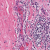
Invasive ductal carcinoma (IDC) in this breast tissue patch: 0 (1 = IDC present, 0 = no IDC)